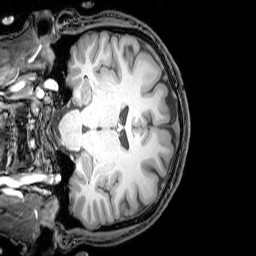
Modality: T1w
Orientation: coronal
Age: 24
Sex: male
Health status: healthy
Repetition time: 0.081 s
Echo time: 0.037 s